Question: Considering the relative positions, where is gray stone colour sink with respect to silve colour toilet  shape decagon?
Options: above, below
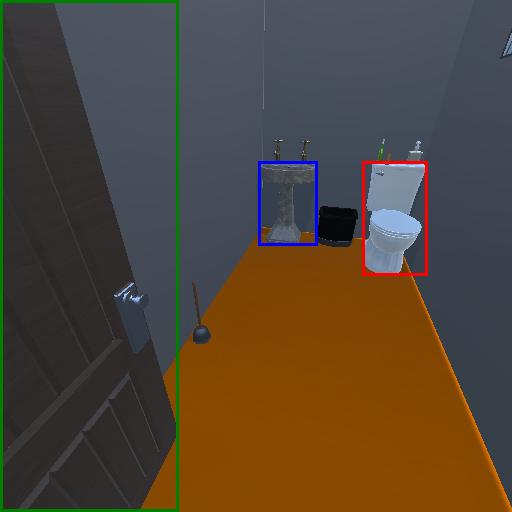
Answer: above